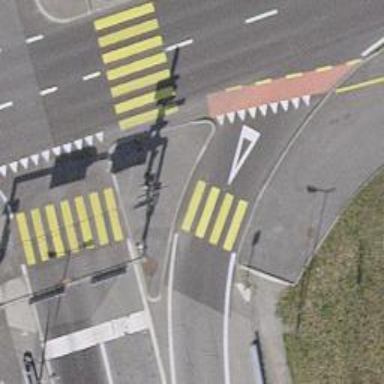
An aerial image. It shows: Marked road crossing.